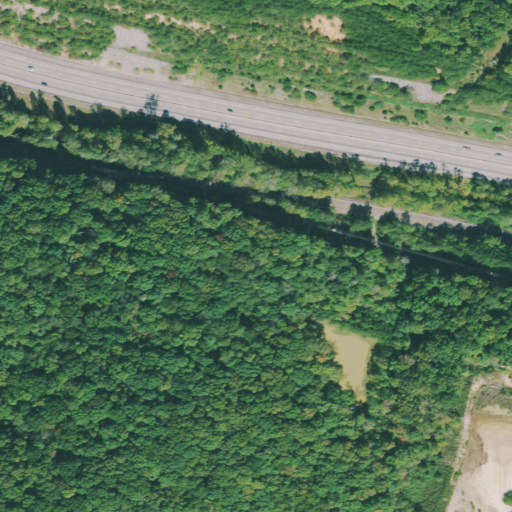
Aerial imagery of gap in Tennessee named Henson Gap containing deciduous forest, medium intensity development, low intensity development, open development, evergreen forest, barren land, grassland, open water, and pasture